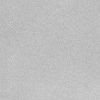
Atmospheric dust classification: dusty